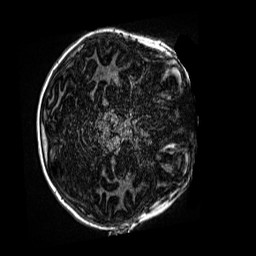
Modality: MP2RAGE
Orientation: axial
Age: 12
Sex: male
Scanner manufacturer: siemens
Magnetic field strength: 3 T
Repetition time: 4 s
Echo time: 0.00299 s